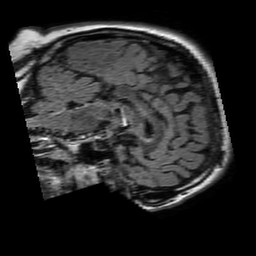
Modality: FLAIR
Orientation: sagittal
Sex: male
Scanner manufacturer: philips
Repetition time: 11 s
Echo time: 0.125 s